Question: I am using Linq to Excel library to get acces to one of excel sheets, the problem which i got into is, that my call cant fin a column with specifik name.
'''
public IQueryable<Cell> getExcel()
{
var excel = new ExcelQueryFactory();
excel.FileName = @"C:\Users\Timsen\Desktop\QUOTATION.CSV";
var indianaCompanies = from c in excel.Worksheet() select c["ARTICLE TEXT"];
return indianaCompanies;
}
'''
base {System.SystemException} = {"'ARTICLE TEXT' column name does not exist. Valid column names are 'QUOT NO;DEBTOR;ITEM;ART NO;HWS NO#;BRANCH PRICE;QTY;PR;ARTICLE T', 'F2', 'F3', 'F4', 'F5'"}
QUOT
NO
DEBTOR
ITEM
ART
NO
HWS
NO.
BRANCH PRICE
QTY
PR
ARTICLE TEXT
TYPE NAME
SALES PRICE
QT%
DIS
AMOUNT
UNI
B
ARTG
SUPPL
DUTY
UPDAte Sample of Excel :

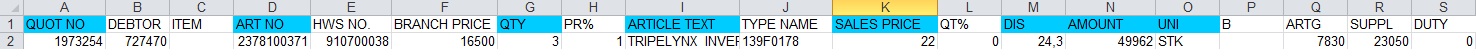
Answer: Can you show us the first line or two of the csv file?
If I'm interpreting the error message correctly, the header line has semicolons instead of commas for separators.
Specifically, the error message appears to list these as the column names (note that it's using single quotes and commas to try and make it clear, which seems useful).
1. 'QUOT NO;DEBTOR;ITEM;ART NO;HWS NO#;BRANCH PRICE;QTY;PR;ARTICLE T'
2. 'F2'
3. 'F3'
4. 'F4'
5. 'F5'
Since that first column name is 64 characters, I'm assuming it cut off at that point and the rest of the columns would be in there as well (still semicolon-delimited) if that limit wasn't in place.
Not sure off-hand if you can specify a different delimiter with the linq-to-excel project or not, since it appears to use Jet for csv files, as per <URL>
If making it a 'real' csv isn't an option and the library doesn't support specifying an alternate delimiter, you might just be able to get the articles text by going through the lines in the file (except the first) and pull out the 12th column (since that appears to be the article text).
So, something like:
'''
var articleTextValues =
// Skip(1) since we don't want the header
from line in File.ReadAllLines(@"C:\Users\Timsen\Desktop\QUOTATION.CSV").Skip(1)
select line.Split(';')[11];
'''